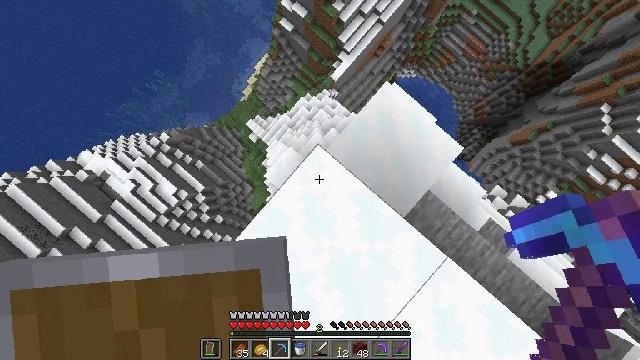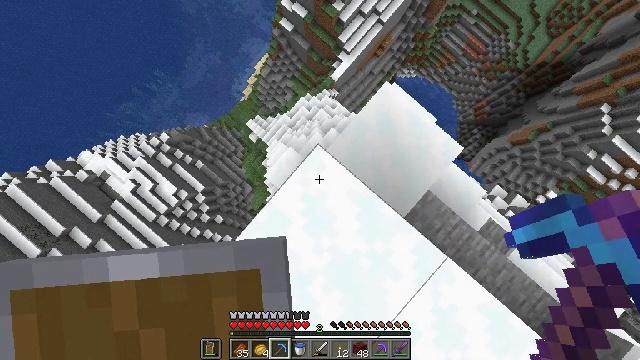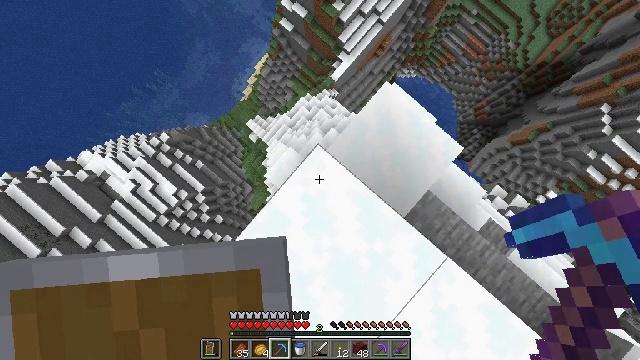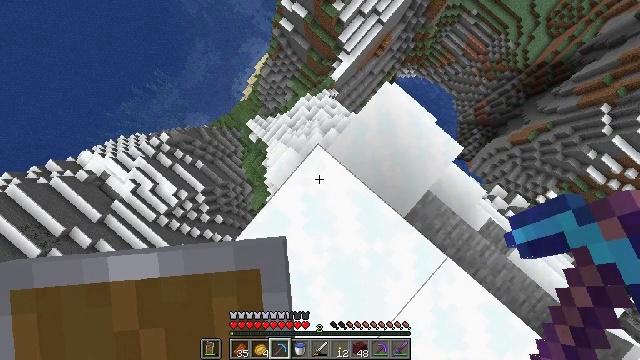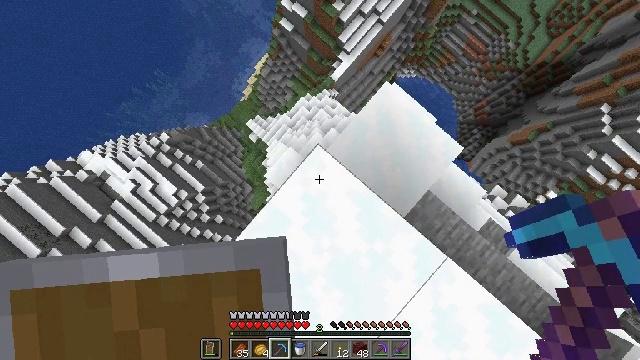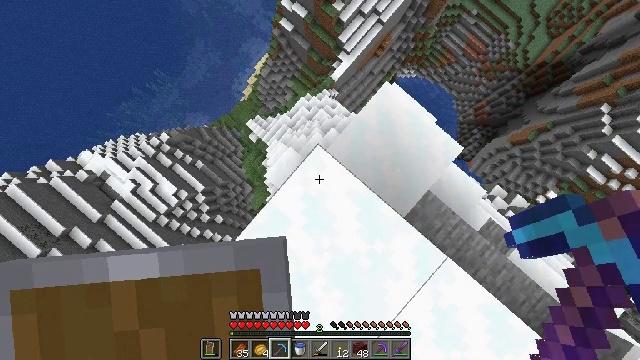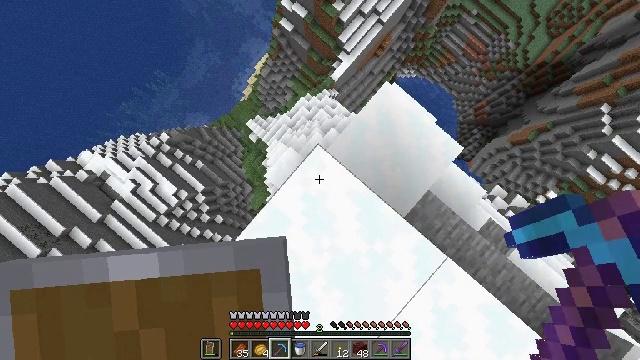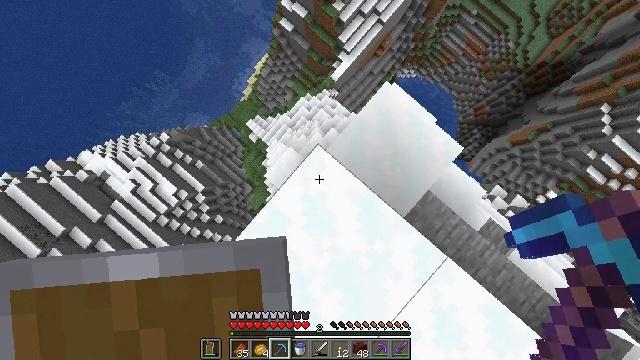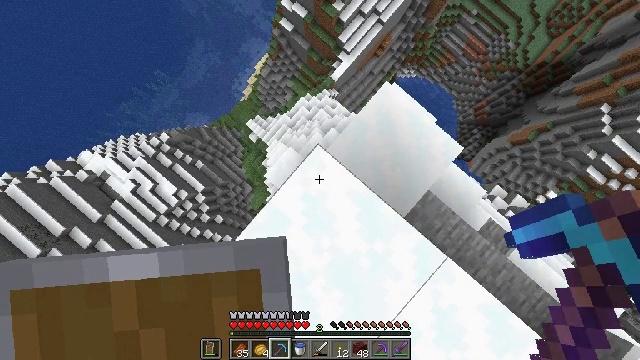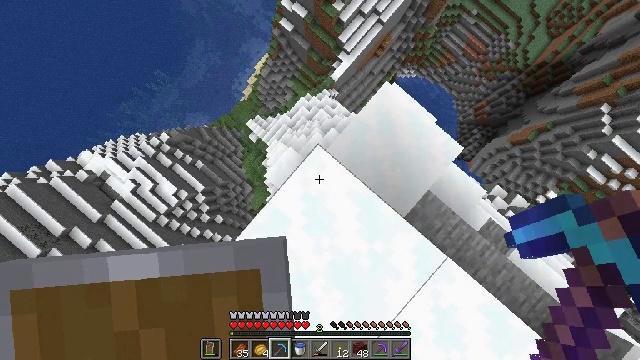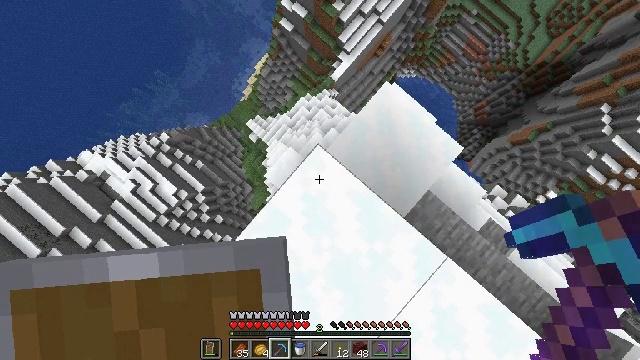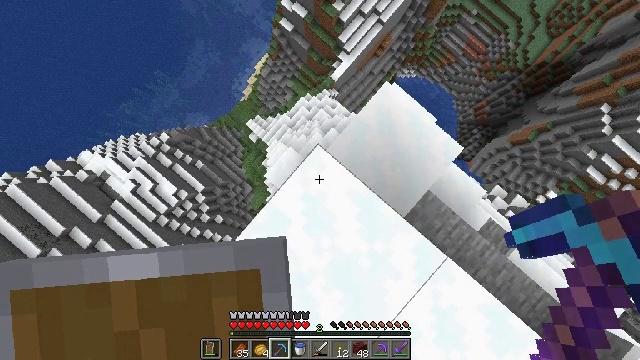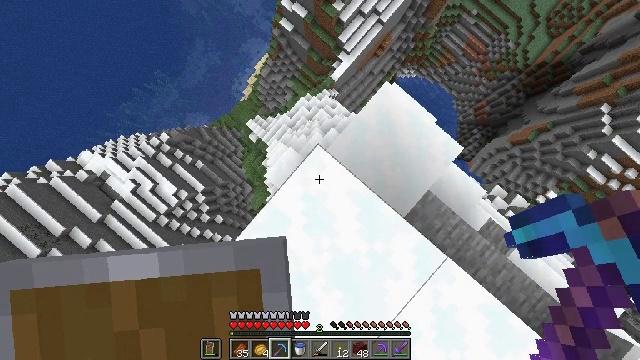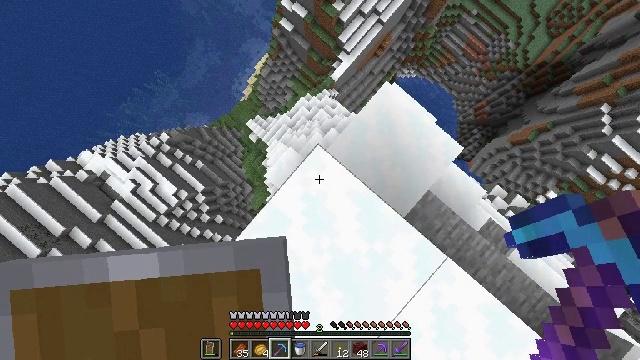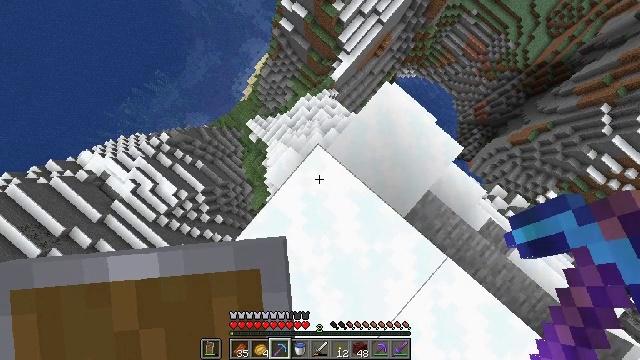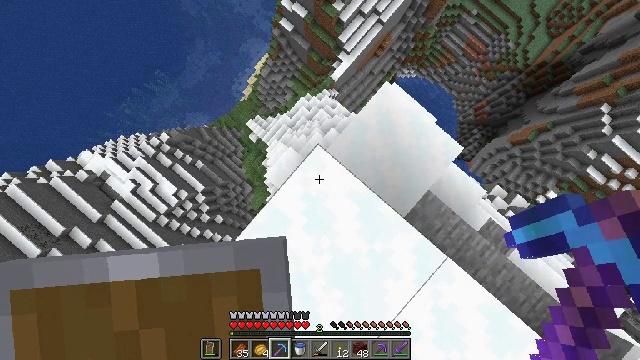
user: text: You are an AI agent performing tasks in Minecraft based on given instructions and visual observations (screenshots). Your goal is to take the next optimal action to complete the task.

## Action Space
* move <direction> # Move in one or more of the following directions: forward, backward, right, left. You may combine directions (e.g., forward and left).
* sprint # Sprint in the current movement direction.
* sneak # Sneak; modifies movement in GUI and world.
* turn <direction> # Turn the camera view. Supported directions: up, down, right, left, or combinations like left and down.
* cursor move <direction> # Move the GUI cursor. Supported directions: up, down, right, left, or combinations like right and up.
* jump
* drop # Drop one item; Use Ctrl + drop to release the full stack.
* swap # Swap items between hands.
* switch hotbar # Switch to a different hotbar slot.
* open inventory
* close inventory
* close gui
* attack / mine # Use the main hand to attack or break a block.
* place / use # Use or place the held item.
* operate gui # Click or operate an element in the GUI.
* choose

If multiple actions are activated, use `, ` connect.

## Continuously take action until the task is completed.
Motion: motion action
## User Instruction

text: Gather ice for building or crafting.
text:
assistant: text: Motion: no_op
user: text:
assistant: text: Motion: no_op
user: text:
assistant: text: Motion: no_op
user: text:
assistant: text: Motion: no_op
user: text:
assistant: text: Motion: no_op
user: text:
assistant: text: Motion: no_op
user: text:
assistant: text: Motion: no_op
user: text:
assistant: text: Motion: no_op
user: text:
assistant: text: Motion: no_op
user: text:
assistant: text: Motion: no_op
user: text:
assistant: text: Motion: no_op
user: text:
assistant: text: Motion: no_op
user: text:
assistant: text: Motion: no_op
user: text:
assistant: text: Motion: no_op
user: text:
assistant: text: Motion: no_op
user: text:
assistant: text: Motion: no_op
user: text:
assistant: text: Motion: no_op
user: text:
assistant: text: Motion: no_op
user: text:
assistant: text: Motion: no_op
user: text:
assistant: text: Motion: no_op
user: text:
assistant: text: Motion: no_op
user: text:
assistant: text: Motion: no_op
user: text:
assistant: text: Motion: no_op
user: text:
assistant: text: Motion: no_op
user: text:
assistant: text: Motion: no_op
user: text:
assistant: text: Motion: no_op
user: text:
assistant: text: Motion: no_op
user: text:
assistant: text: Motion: no_op
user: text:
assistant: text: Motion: no_op
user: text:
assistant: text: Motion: no_op